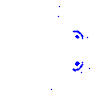
Particle: electron